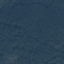
Land use / land cover: Forest